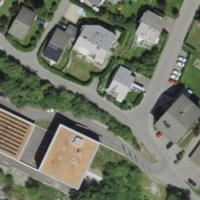
EUNIS habitat code: 54
Species observed at this site:
Geranium sanguineum
Podarcis muralis
Prunus padus
Ficaria verna